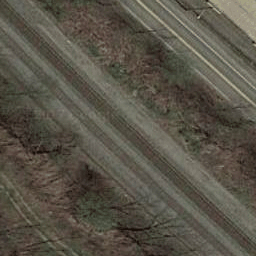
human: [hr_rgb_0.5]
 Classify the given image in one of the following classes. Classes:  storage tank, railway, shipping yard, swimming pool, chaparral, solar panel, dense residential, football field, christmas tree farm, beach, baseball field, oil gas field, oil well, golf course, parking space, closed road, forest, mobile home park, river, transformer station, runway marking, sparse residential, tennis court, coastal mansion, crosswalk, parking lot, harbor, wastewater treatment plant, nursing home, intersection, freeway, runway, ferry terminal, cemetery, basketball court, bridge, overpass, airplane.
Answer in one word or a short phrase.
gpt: railway